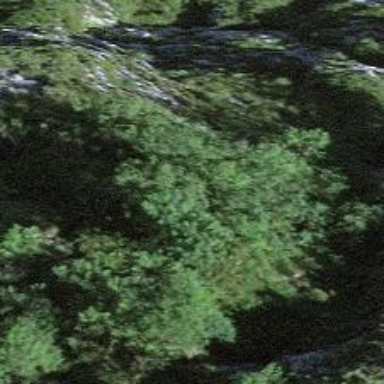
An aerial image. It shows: Natural cliff.